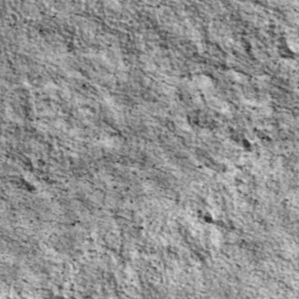
Label: non_frost